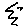
Label: zigzag